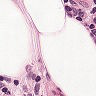
Metastatic tissue present: no